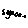
Label: square